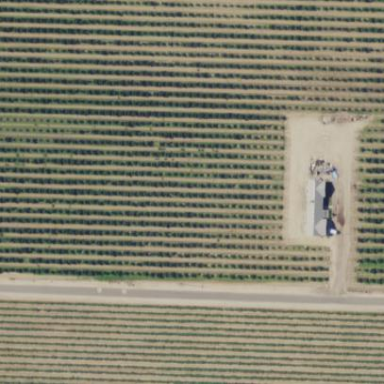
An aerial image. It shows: Vineyard.